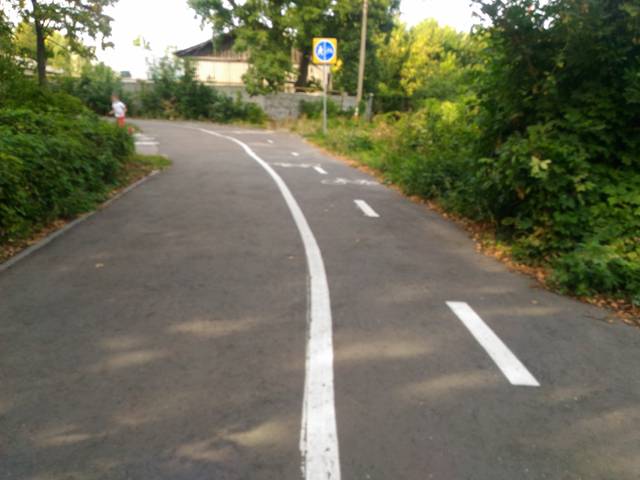
Region: Russia
Coordinates: 54.333, 48.407